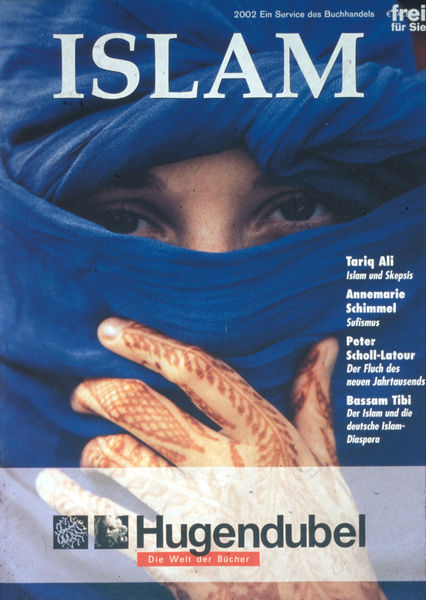
Titel: Buchhandels-Broschüre "Islam" (Hugendubel)
Künstler: unbekannt
Institution: (Seriendruck)
Schlagwörter: blau, hand, mädchen, braun, finger, frau, nase, blick, schleier, muster, augen, falten, kind, kopfbedeckung, schrift, sahara, werbung, sepia, verzierung, augenbraue, skepsis, bemalt, foto, fotografie, name, buch, orient, religion, titel, text, zeitschrift, zeitung, plakat, heft, magazin, titelseite, buchhandel, zeilen, bemalung, verhüllt, glauben, verschleiert, turban, arabien, islam, vermummt, prospekt, beduine, inhalt, kultur, anzeige, buchhandlung, burka, henna, hugendubel, journalismus, journalisten, klischee, kostenlos, peter scholl-latour, sufismus, tariq ali, tattoo, thema, tuareq, werbeheft